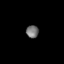
Tissue: lung
Cell type: Endothelial cells
Senescence score: 0.2357
Nuclear area (px): 152
Mean DAPI intensity: 116.02